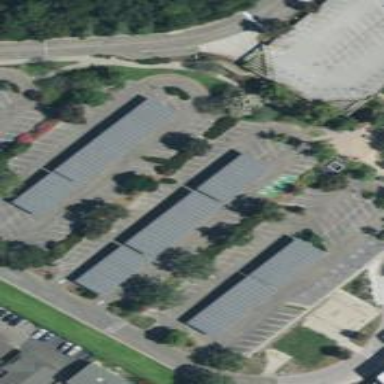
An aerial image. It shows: Solar photovoltaic panel generator on roof.